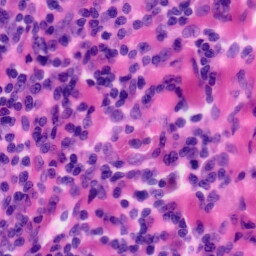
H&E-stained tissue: Tonsil